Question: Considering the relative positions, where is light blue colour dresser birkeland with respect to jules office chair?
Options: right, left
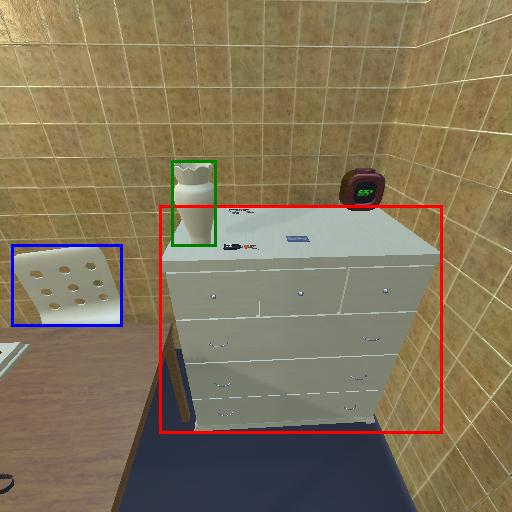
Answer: right